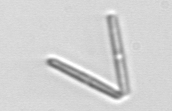
Label: Thalassionema